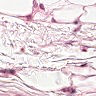
Metastatic tissue present: no